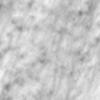
Label: change